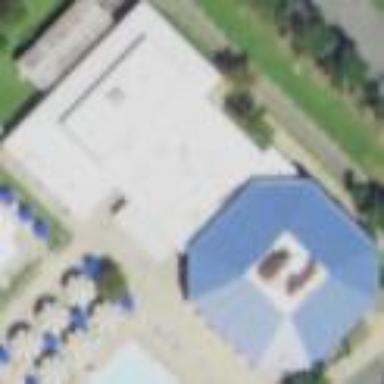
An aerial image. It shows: Fitness center building.